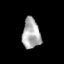
Tissue: skin
Cell type: Epithelial cells
Senescence score: 0.2841
Nuclear area (px): 533
Mean DAPI intensity: 173.638